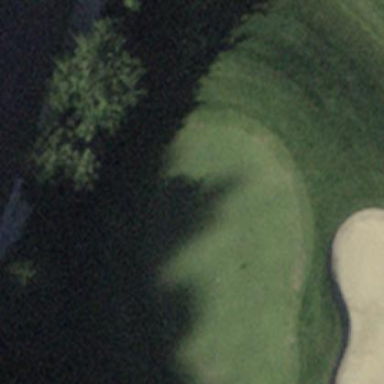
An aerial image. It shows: Green golf area with grass land use.